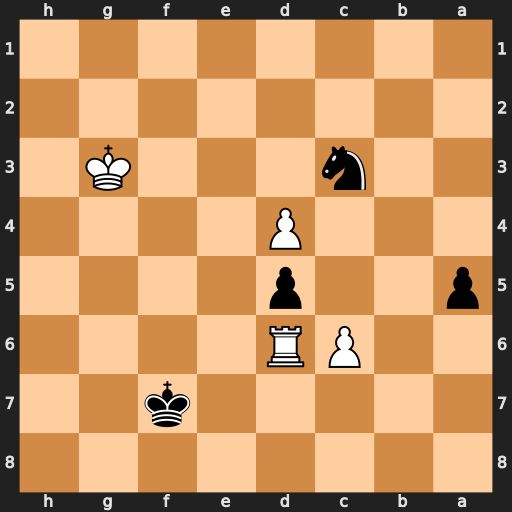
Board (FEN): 8/5k2/2PR4/p2p4/3P4/2n3K1/8/8
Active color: b
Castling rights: -
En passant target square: -
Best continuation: Ne4+ Kf3 Nxd6